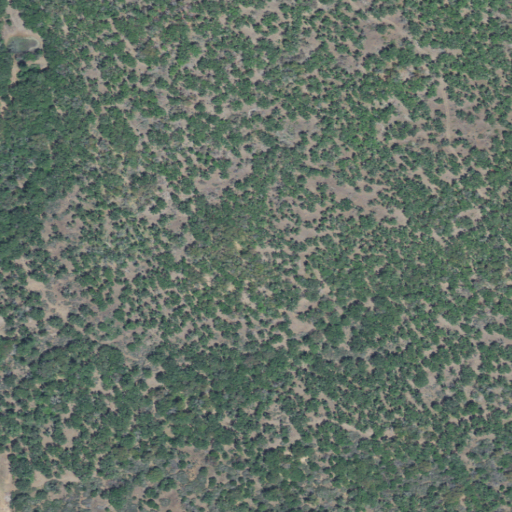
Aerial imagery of plain(s) in Oregon named Bommers Flat containing mixed forest, shrub, deciduous forest, evergreen forest, and open development